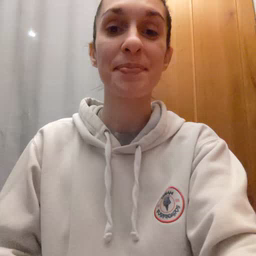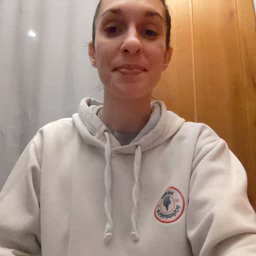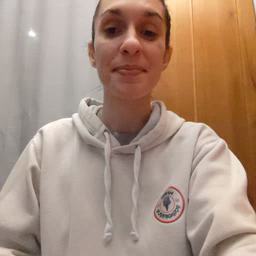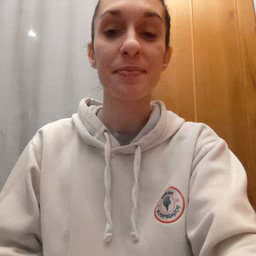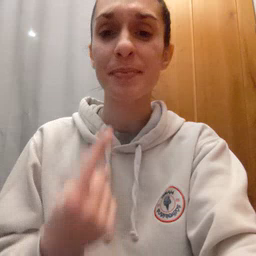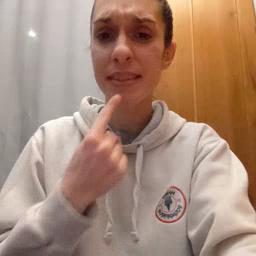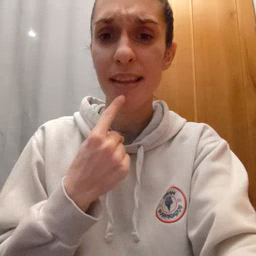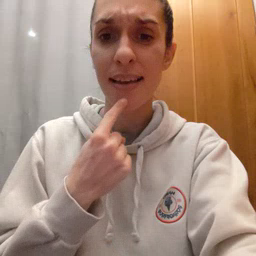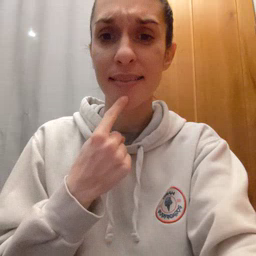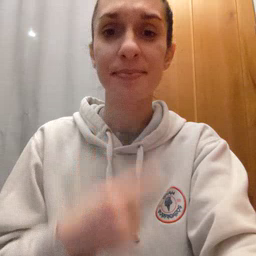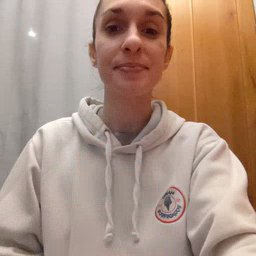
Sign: say